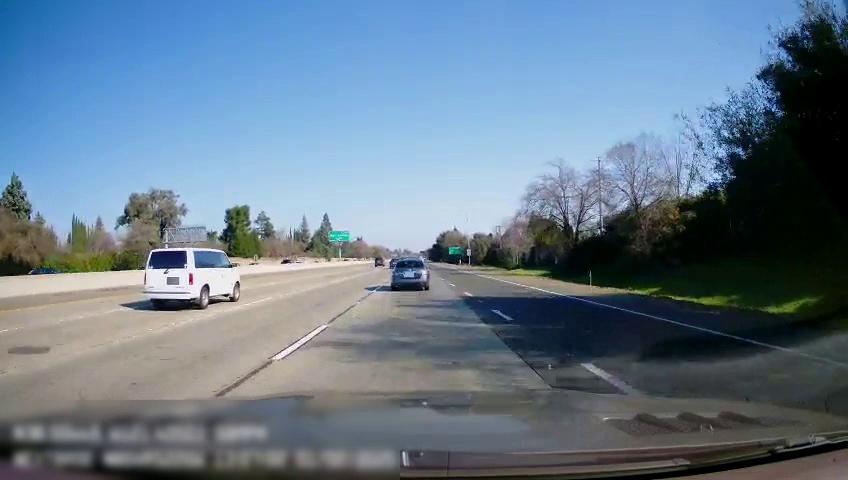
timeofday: Day
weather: Sunny
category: Drivable Space
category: Vehicles | SUV
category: Vehicles | Van
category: Vehicles | Car
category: Vehicles | Car
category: Lanes | Current Lane
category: Lanes | Alternate Lane
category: Lanes | Alternate Lane
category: Lanes | Alternate Lane
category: Lanes | Alternate Lane
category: Lanes | Alternate Lane
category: Traffic | Signs
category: Traffic | Signs